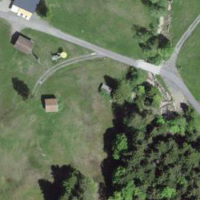
EUNIS habitat code: 44
Species observed at this site:
Petasites albus